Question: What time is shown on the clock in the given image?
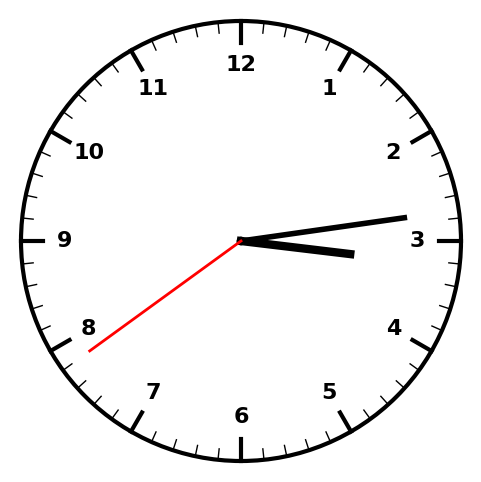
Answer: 03:13:39